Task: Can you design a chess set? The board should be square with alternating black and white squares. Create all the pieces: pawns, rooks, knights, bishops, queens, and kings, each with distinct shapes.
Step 4575:
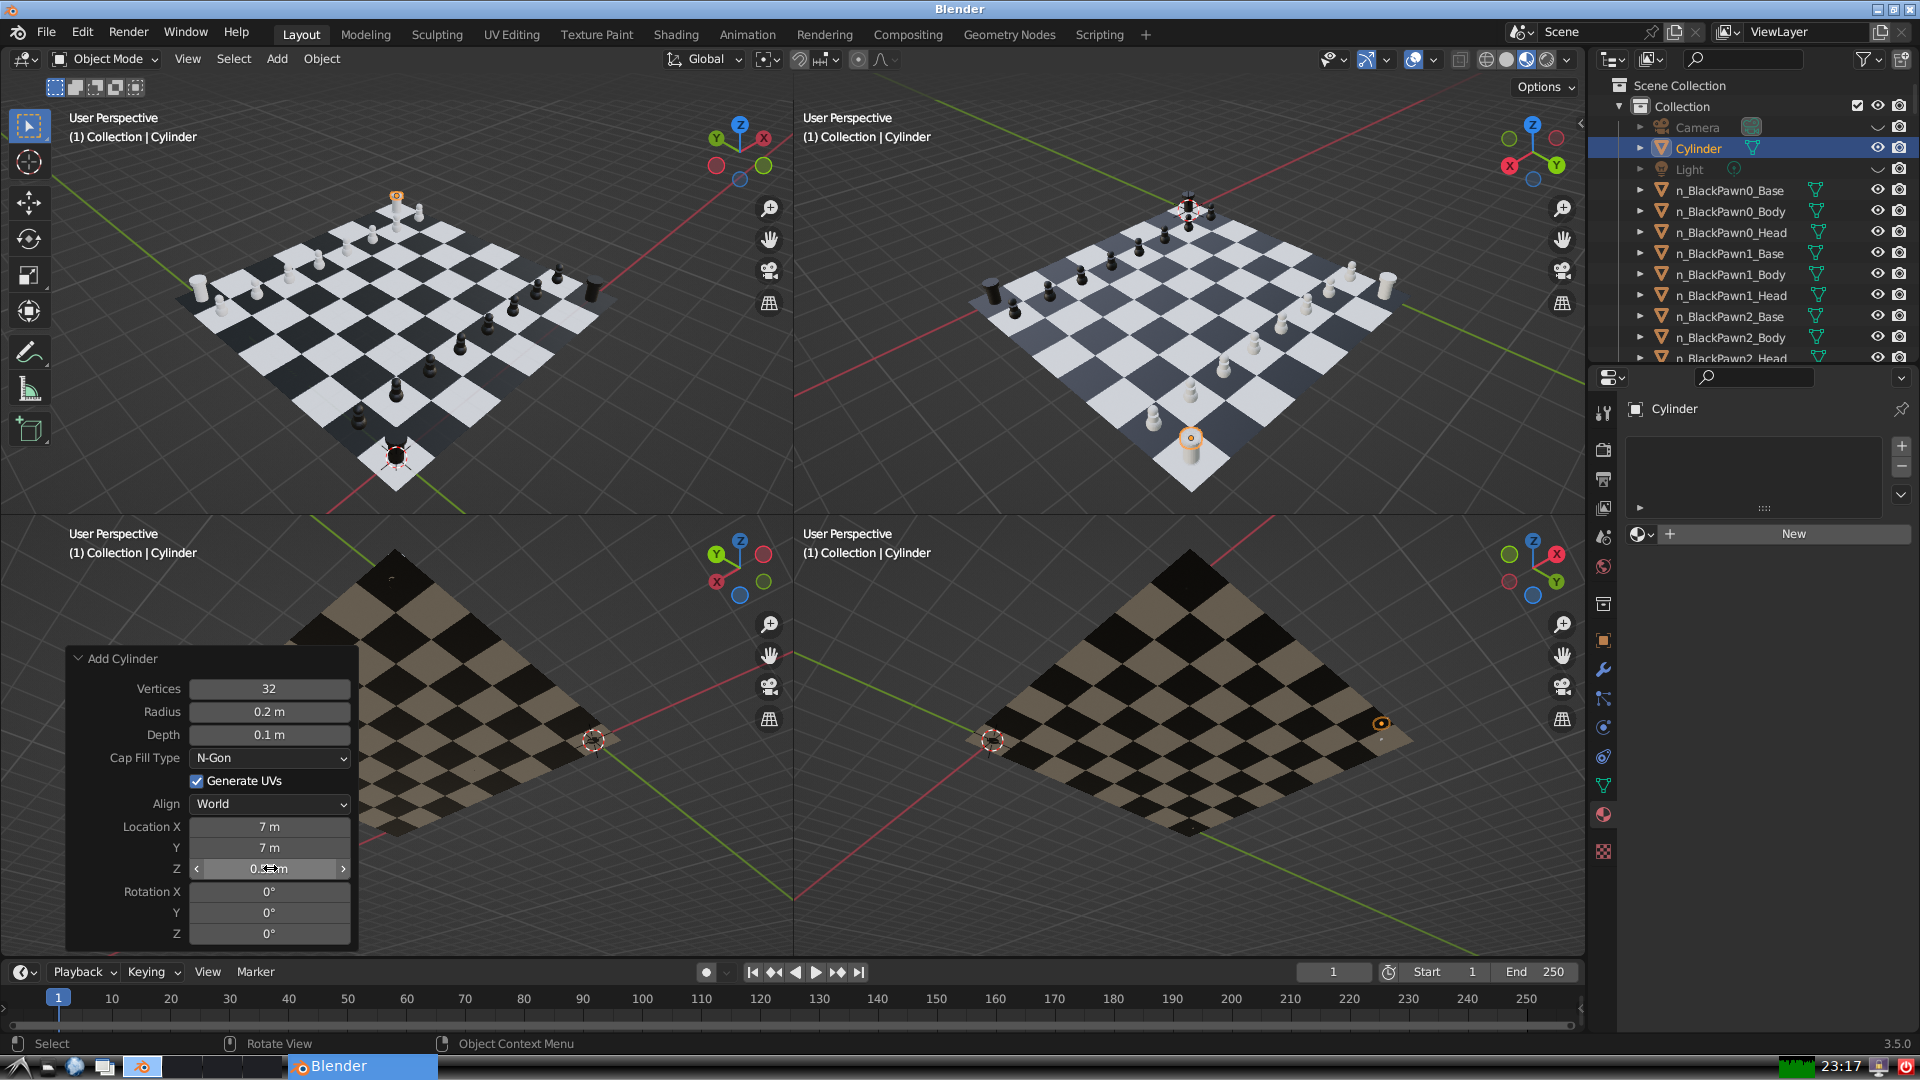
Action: {"mouse_move": [960, 540]}